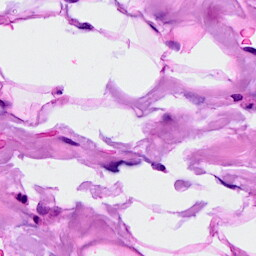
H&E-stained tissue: Breast